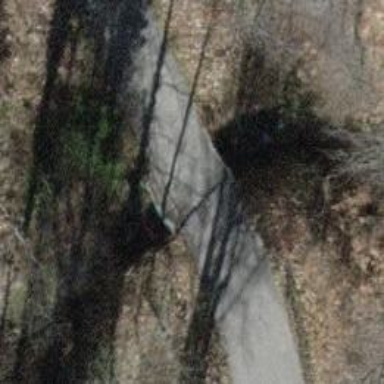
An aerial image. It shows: Unclassified road with asphalt surface crossing bridge.